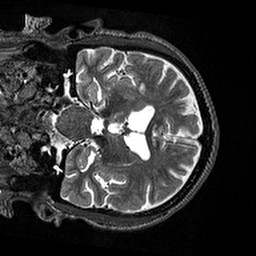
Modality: T2w
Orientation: coronal
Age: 69
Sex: male
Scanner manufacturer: siemens
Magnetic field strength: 3 T
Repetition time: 3.2 s
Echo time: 0.567 s